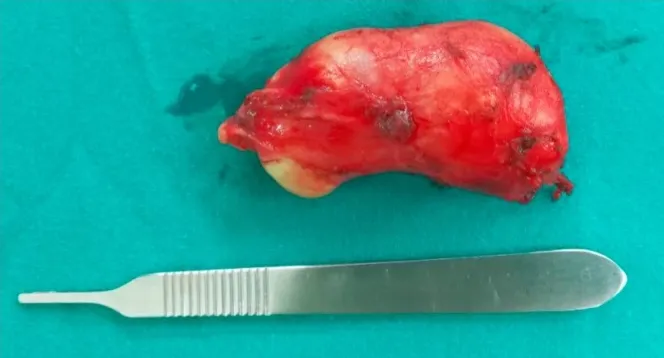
Surgical specimen.
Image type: medical_photograph (other_medical_photograph)